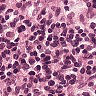
Metastatic tissue present: no